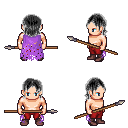
a pixel art fantasy rpg character, male body template, human, light skin, maroon tattered cape, red pants, gray long bangs hairstyle, maroon shoes, spear, four views (front, back, left, right), 2x2 character sprite sheet, small pixel art, hard edges, no anti-aliasing